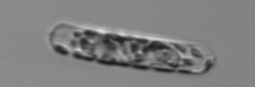
Label: Guinardia_striata